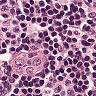
Metastatic tissue present: no